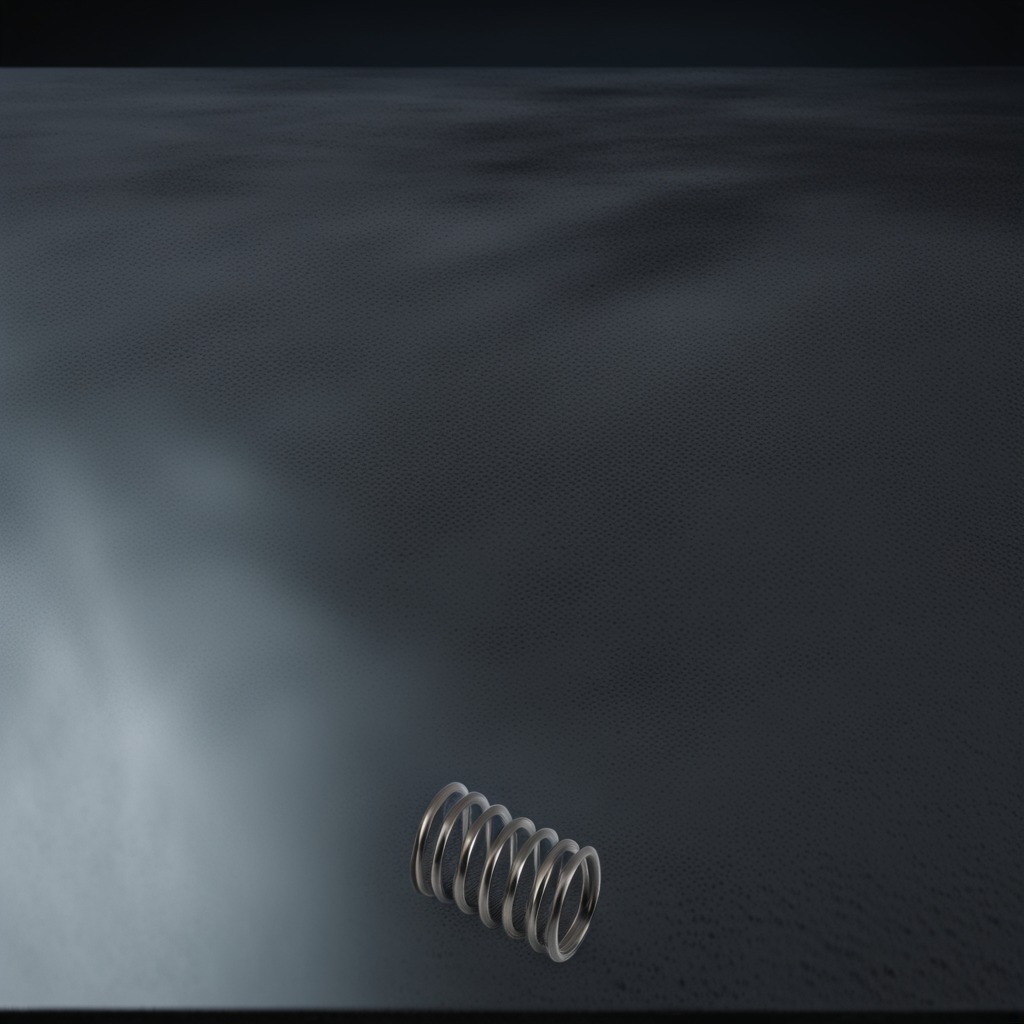
A coiled metal spring is lying on the clean granite table inside a workshop at night dim ambient light soft shadows worn but